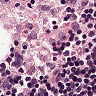
Metastatic tissue present: no